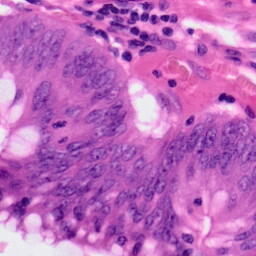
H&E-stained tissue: Colon